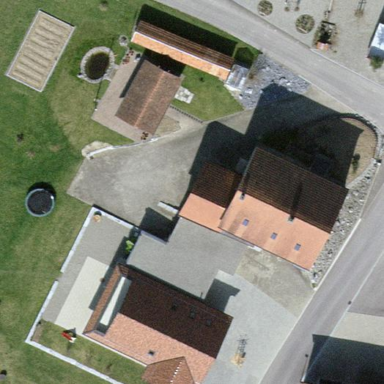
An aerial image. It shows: Detached building with gabled roof.